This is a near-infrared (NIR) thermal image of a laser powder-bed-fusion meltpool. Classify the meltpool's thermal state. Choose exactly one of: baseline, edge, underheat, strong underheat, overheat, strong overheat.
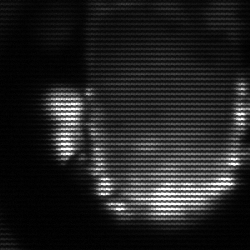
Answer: baseline